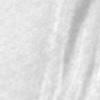
Label: change